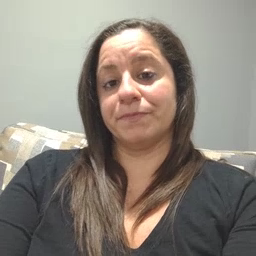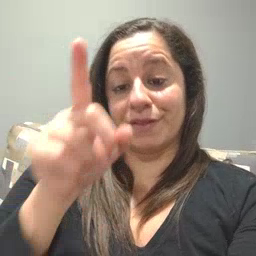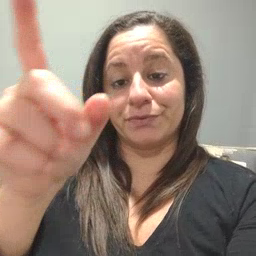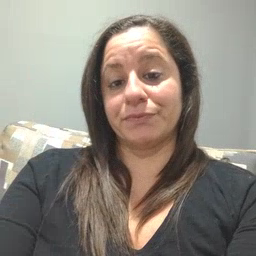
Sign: there